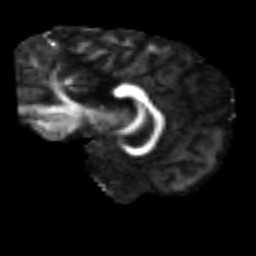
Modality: FA
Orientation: sagittal
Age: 22
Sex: female
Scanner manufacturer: siemens
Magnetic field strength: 3 T
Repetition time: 2.3 s
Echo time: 0.085 s